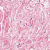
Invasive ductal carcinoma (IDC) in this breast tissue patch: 0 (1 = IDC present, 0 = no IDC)